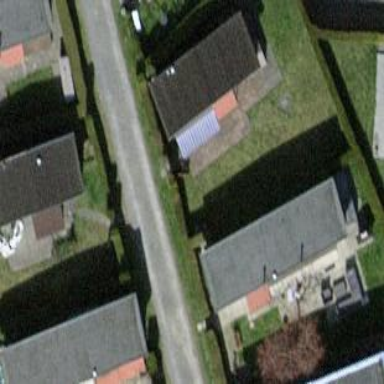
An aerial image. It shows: Static caravan building.